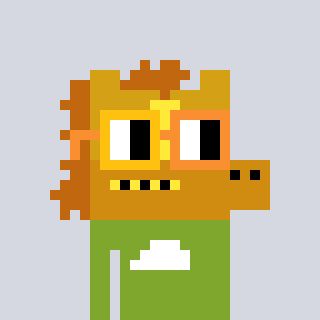
a pixel art character with square yellow and orange glasses, a yellow horse-shaped head and a slimegreen-colored body on a cool background